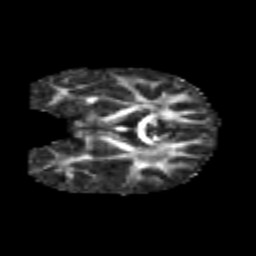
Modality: FA
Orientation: coronal
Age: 6
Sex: male
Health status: healthy